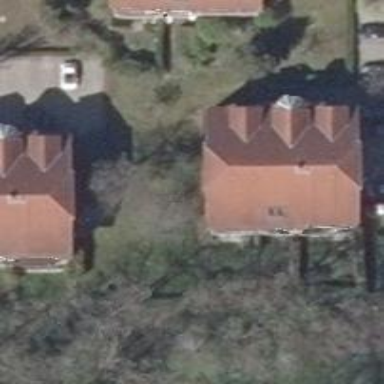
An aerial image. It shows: View of apartment building.